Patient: sex M, age 42
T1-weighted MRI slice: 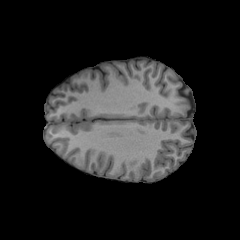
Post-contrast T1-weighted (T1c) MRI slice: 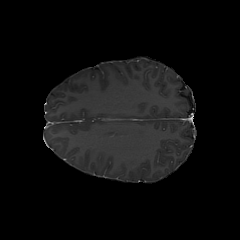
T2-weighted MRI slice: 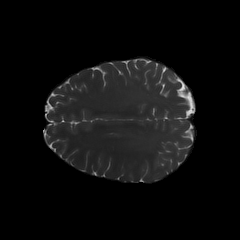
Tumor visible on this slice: no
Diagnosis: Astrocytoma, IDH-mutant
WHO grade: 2